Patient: sex F, age 59
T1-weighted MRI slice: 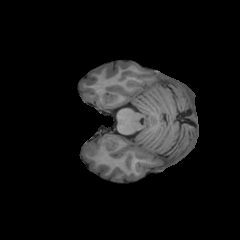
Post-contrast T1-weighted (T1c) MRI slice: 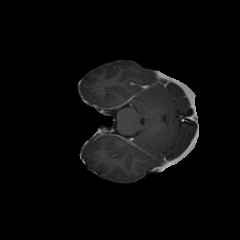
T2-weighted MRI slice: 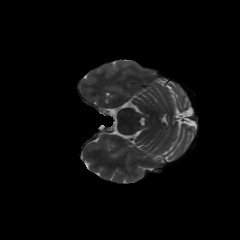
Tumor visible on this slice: no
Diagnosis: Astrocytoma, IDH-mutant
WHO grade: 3